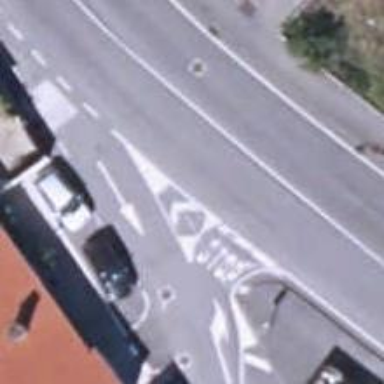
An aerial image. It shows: Road with stop sign.